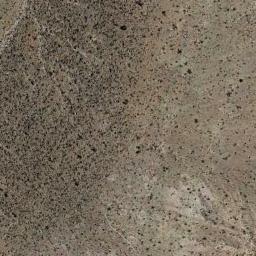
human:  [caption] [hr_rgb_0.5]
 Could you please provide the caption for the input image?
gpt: There are several winding paths in the jungle .

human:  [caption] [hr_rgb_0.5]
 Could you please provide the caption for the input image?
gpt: A lot of dense small chaparrals grow on the wasteland .

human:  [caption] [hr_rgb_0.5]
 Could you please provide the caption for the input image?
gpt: Chaparral is small and densely distributed in the sand .

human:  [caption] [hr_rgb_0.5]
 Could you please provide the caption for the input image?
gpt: There are many bushes make up the chaparral on the desert .

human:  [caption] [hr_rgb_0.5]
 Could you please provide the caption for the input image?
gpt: The chaparral is thicker on the left than on the right .